Question: I have never worked with Flash/BlazeDS or Ant before, so sorry if this is simplistic.
I have a project that I need to develop some Java code for. The project is using Flash and BlazeDS. For the initial build of the project, an Ant script is run that eventually runs what I believe is the Flex compiler (the sdk attribute points to a FlashBuilder 4 'sdk/4.1.0' directory).
'''
<exec executable='"@{sdk}/bin/mxmlc.exe"' failonerror="true">
//A bunch of <arg> tags
</exec>
'''
This initially ran without error.
I finished the project setup, which included connecting to BlazeDS in FlashBuilder. During the setup, some service and valueObject classes were updated (all beginning with underscores). I believe these are just the generated files BlazeDS makes.
Everything works fine at this point. However, if I try to run the Ant build script again, the '<exec>' fails, with the following output (I blacked out company info).

From what I read online, the error code from Ant '<exec>' is OS dependent. I am on a Windows 7 machine, and I found the <URL>. However, error 35 does not exist.
Does any one have an idea of what the error is and how to fix it? I have a semi-guess that maybe the issue lies in that I am using FlashBuilder 4.5 and the generated BlazeDS files are being made different. I've tried updating the SDK location to point to 4.5.0 and 4.5.1 folders, but no luck.
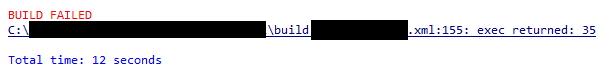
Answer: 1. Why not use FlexTask (adobe provides an Ant task to wrap mxmlc, compc and asdoc tools)? I can understand it when contributed libraries aren't warmly welcomed, but this one is kind of a standard for AS3 builds.
2. The error code is returned from mxmlc, which, as you rightly noted is the Adobe Flex compiler. However, the return code from compiler is meaningless. You need the actual compiler output (it prints the error kind and the location). Unless you can run the compiler normally (in the way that the output it produces is not ignored), you may spend days trying to find an error :) If you insist on using exec task, then exec can redirect the output of a program to either property or file. Maybe redirect it to property and then echo out the content of the property?
3. Why do you need to generate AS3 code using Blaze? It has a very poor code generator. Writing one yourself may actually be a better move.
4. Blaze doesn't generate classes with underscores, unless the original Java classes have underscores (rather unusual). The classes with underscores are more common in the code generated by Flex compiler for things like embedded assets, inline MXML components, some other code generated by Flash Builder etc.